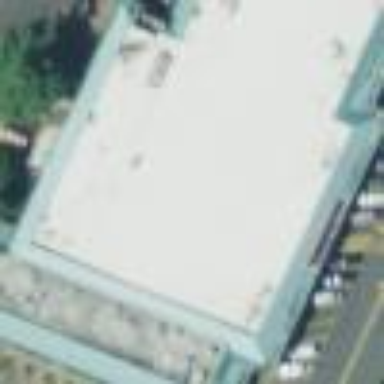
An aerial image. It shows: Supermarket located in building.